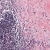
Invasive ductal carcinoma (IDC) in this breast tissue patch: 0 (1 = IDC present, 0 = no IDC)